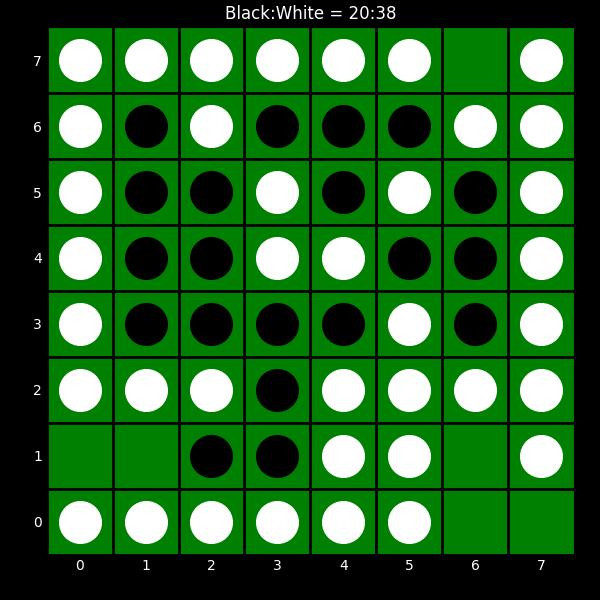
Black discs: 20
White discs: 38